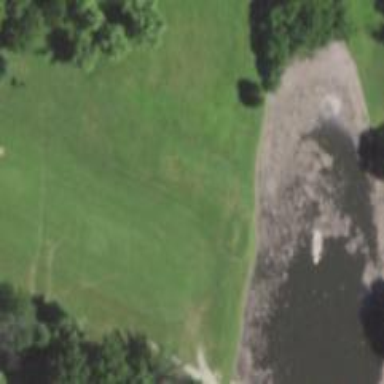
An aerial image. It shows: Golf tee.